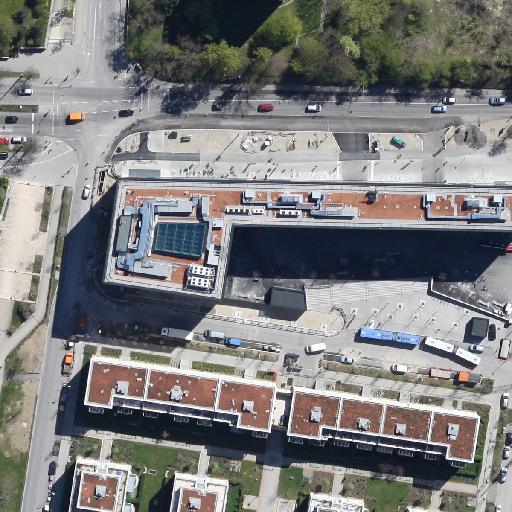
Referring expression: van